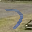
Label: 7